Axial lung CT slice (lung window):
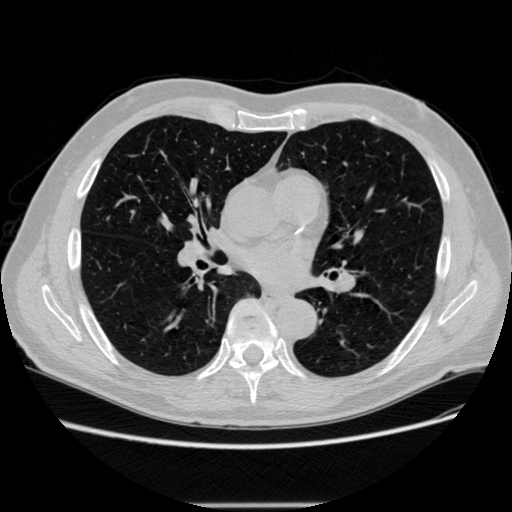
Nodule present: no